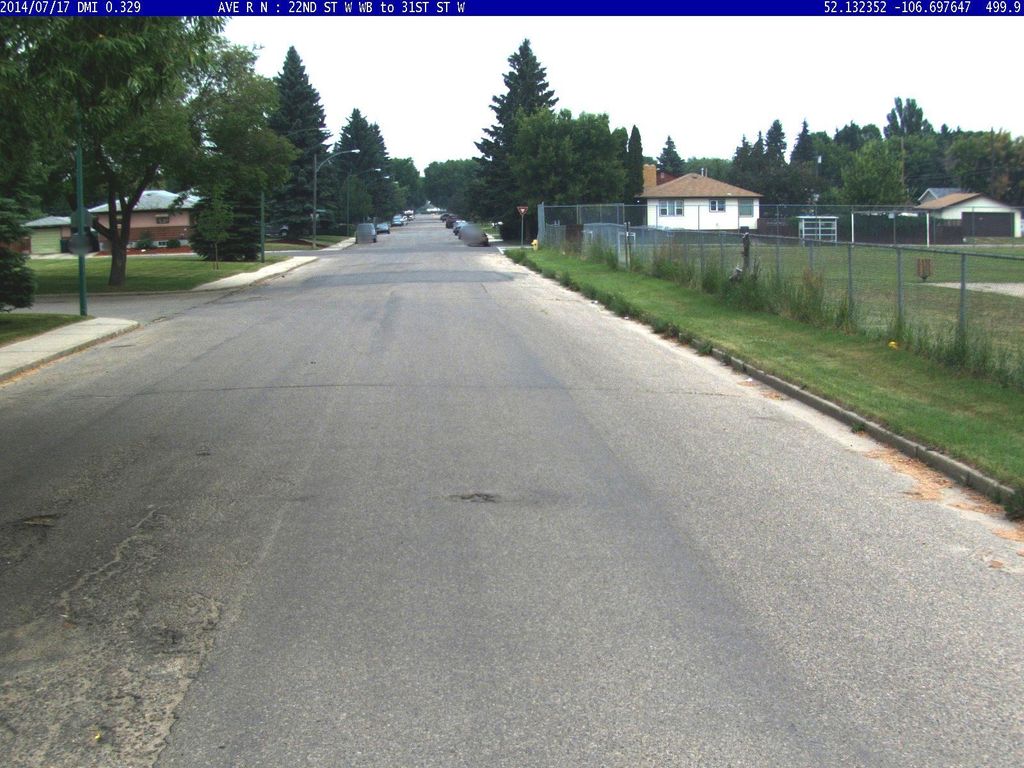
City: saskatoon